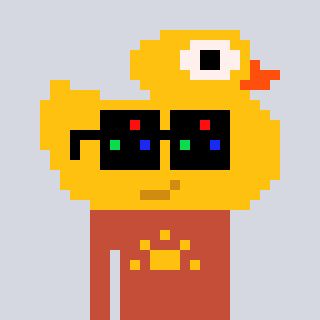
a pixel art character with square black sunglasses, a ducky-shaped head and a rust-colored body on a cool background